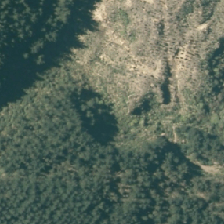
Land cover: harvested_forest